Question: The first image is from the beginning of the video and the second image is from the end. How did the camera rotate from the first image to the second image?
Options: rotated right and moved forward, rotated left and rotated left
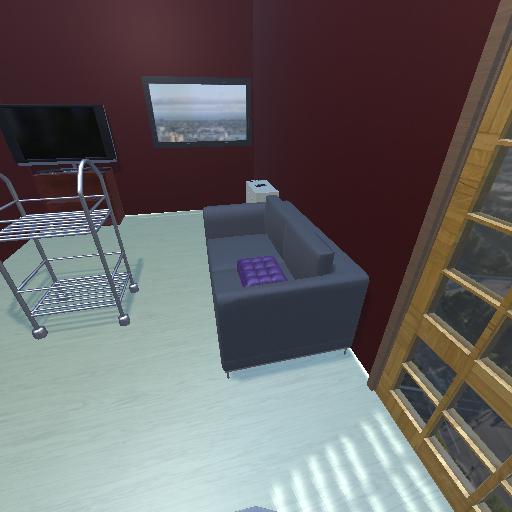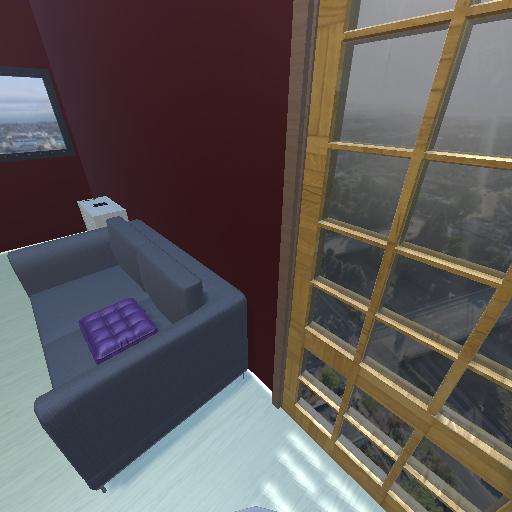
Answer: rotated right and moved forward